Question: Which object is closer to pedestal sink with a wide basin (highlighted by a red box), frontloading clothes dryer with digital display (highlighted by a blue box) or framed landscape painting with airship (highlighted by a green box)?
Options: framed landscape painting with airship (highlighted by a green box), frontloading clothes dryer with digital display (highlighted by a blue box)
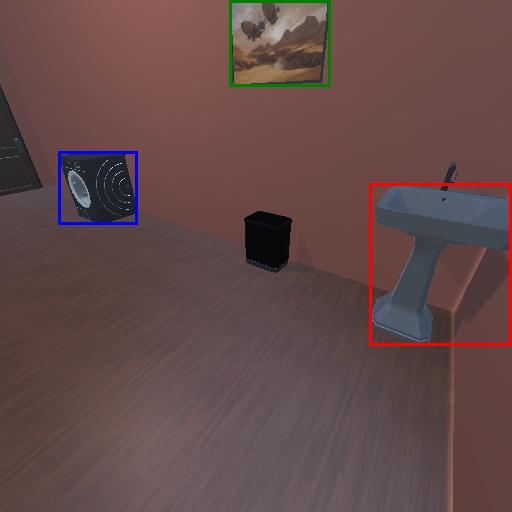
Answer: framed landscape painting with airship (highlighted by a green box)